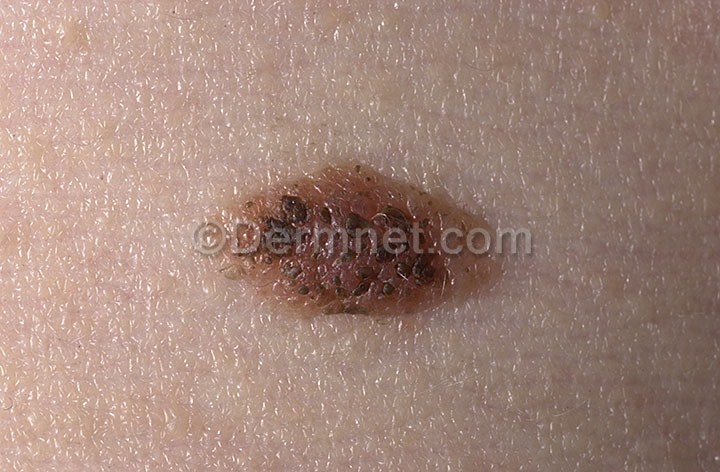
Disease: Melanoma Skin Cancer Nevi and Moles